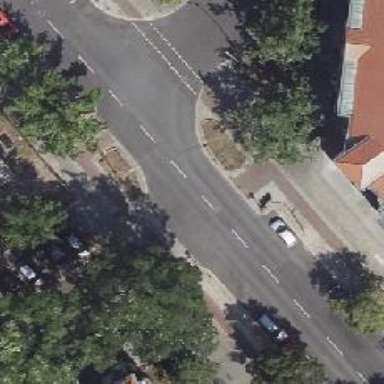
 having separate sidewalk and cycle track."